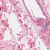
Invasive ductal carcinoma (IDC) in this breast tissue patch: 0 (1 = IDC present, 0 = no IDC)